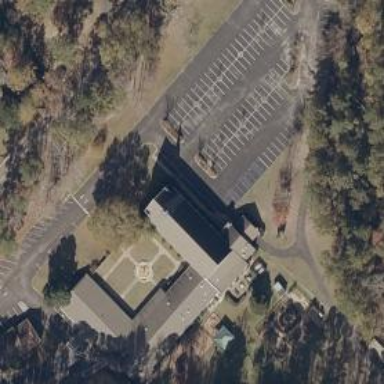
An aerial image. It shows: Place of worship.